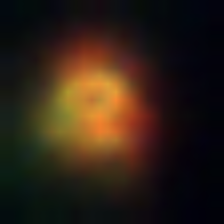
Taxon: NanoPlankton
Group: Other